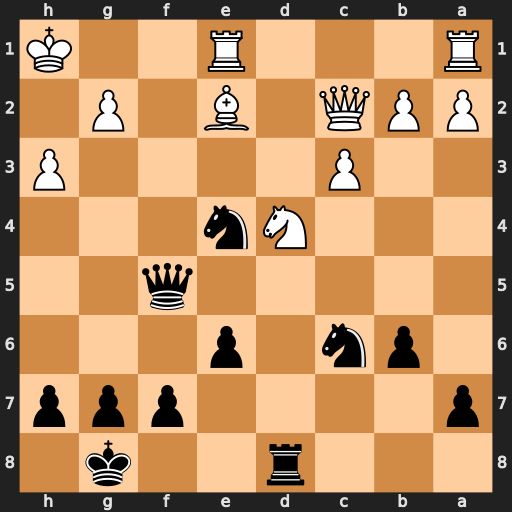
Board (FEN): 3r2k1/p4ppp/1pn1p3/5q2/3Nn3/2P4P/PPQ1B1P1/R3R2K
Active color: b
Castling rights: -
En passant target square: -
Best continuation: Nxd4 Qxe4 Qxe4